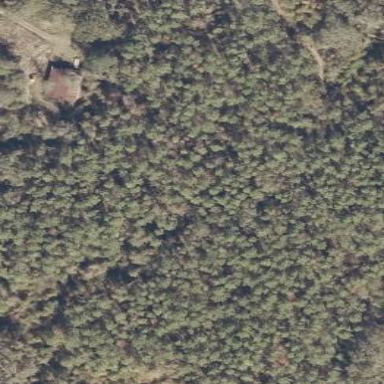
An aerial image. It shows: Forest area dominated by needle-leaved trees.